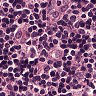
Metastatic tissue present: no